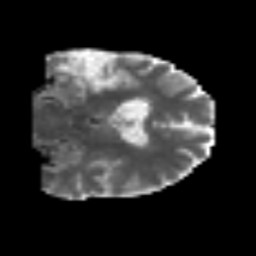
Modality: MD
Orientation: coronal
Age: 71
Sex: male
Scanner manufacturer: siemens
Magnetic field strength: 3 T
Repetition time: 6.1 s
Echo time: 0.101 s